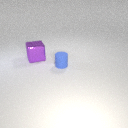
small blue rubber cylinder in front of large purple metal cube